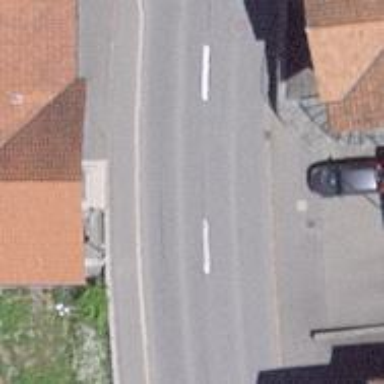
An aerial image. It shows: Secondary road with asphalt surface. The sidewalk on the right also has asphalt surface.